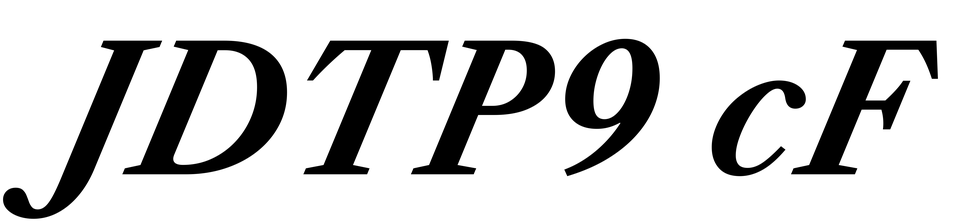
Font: LibreCaslonText-Italic_Bold_Italic